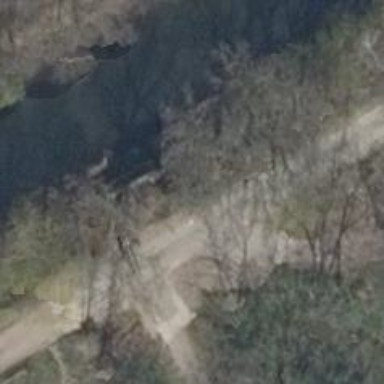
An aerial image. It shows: Historic railway embankment with one track.